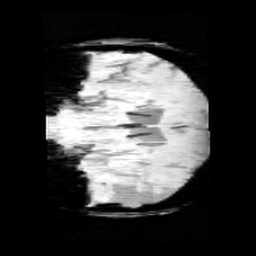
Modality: minIP
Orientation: coronal
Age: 12
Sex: male
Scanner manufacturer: siemens
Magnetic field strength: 3 T
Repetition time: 0.027 s
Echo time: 0.02 s